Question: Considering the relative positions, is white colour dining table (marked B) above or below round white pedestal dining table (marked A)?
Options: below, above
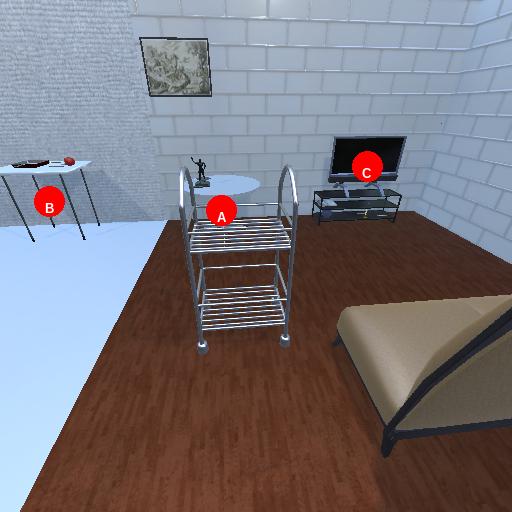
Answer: below